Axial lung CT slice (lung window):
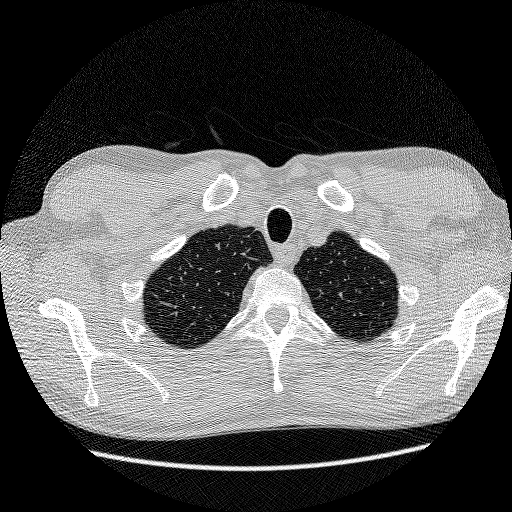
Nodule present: no